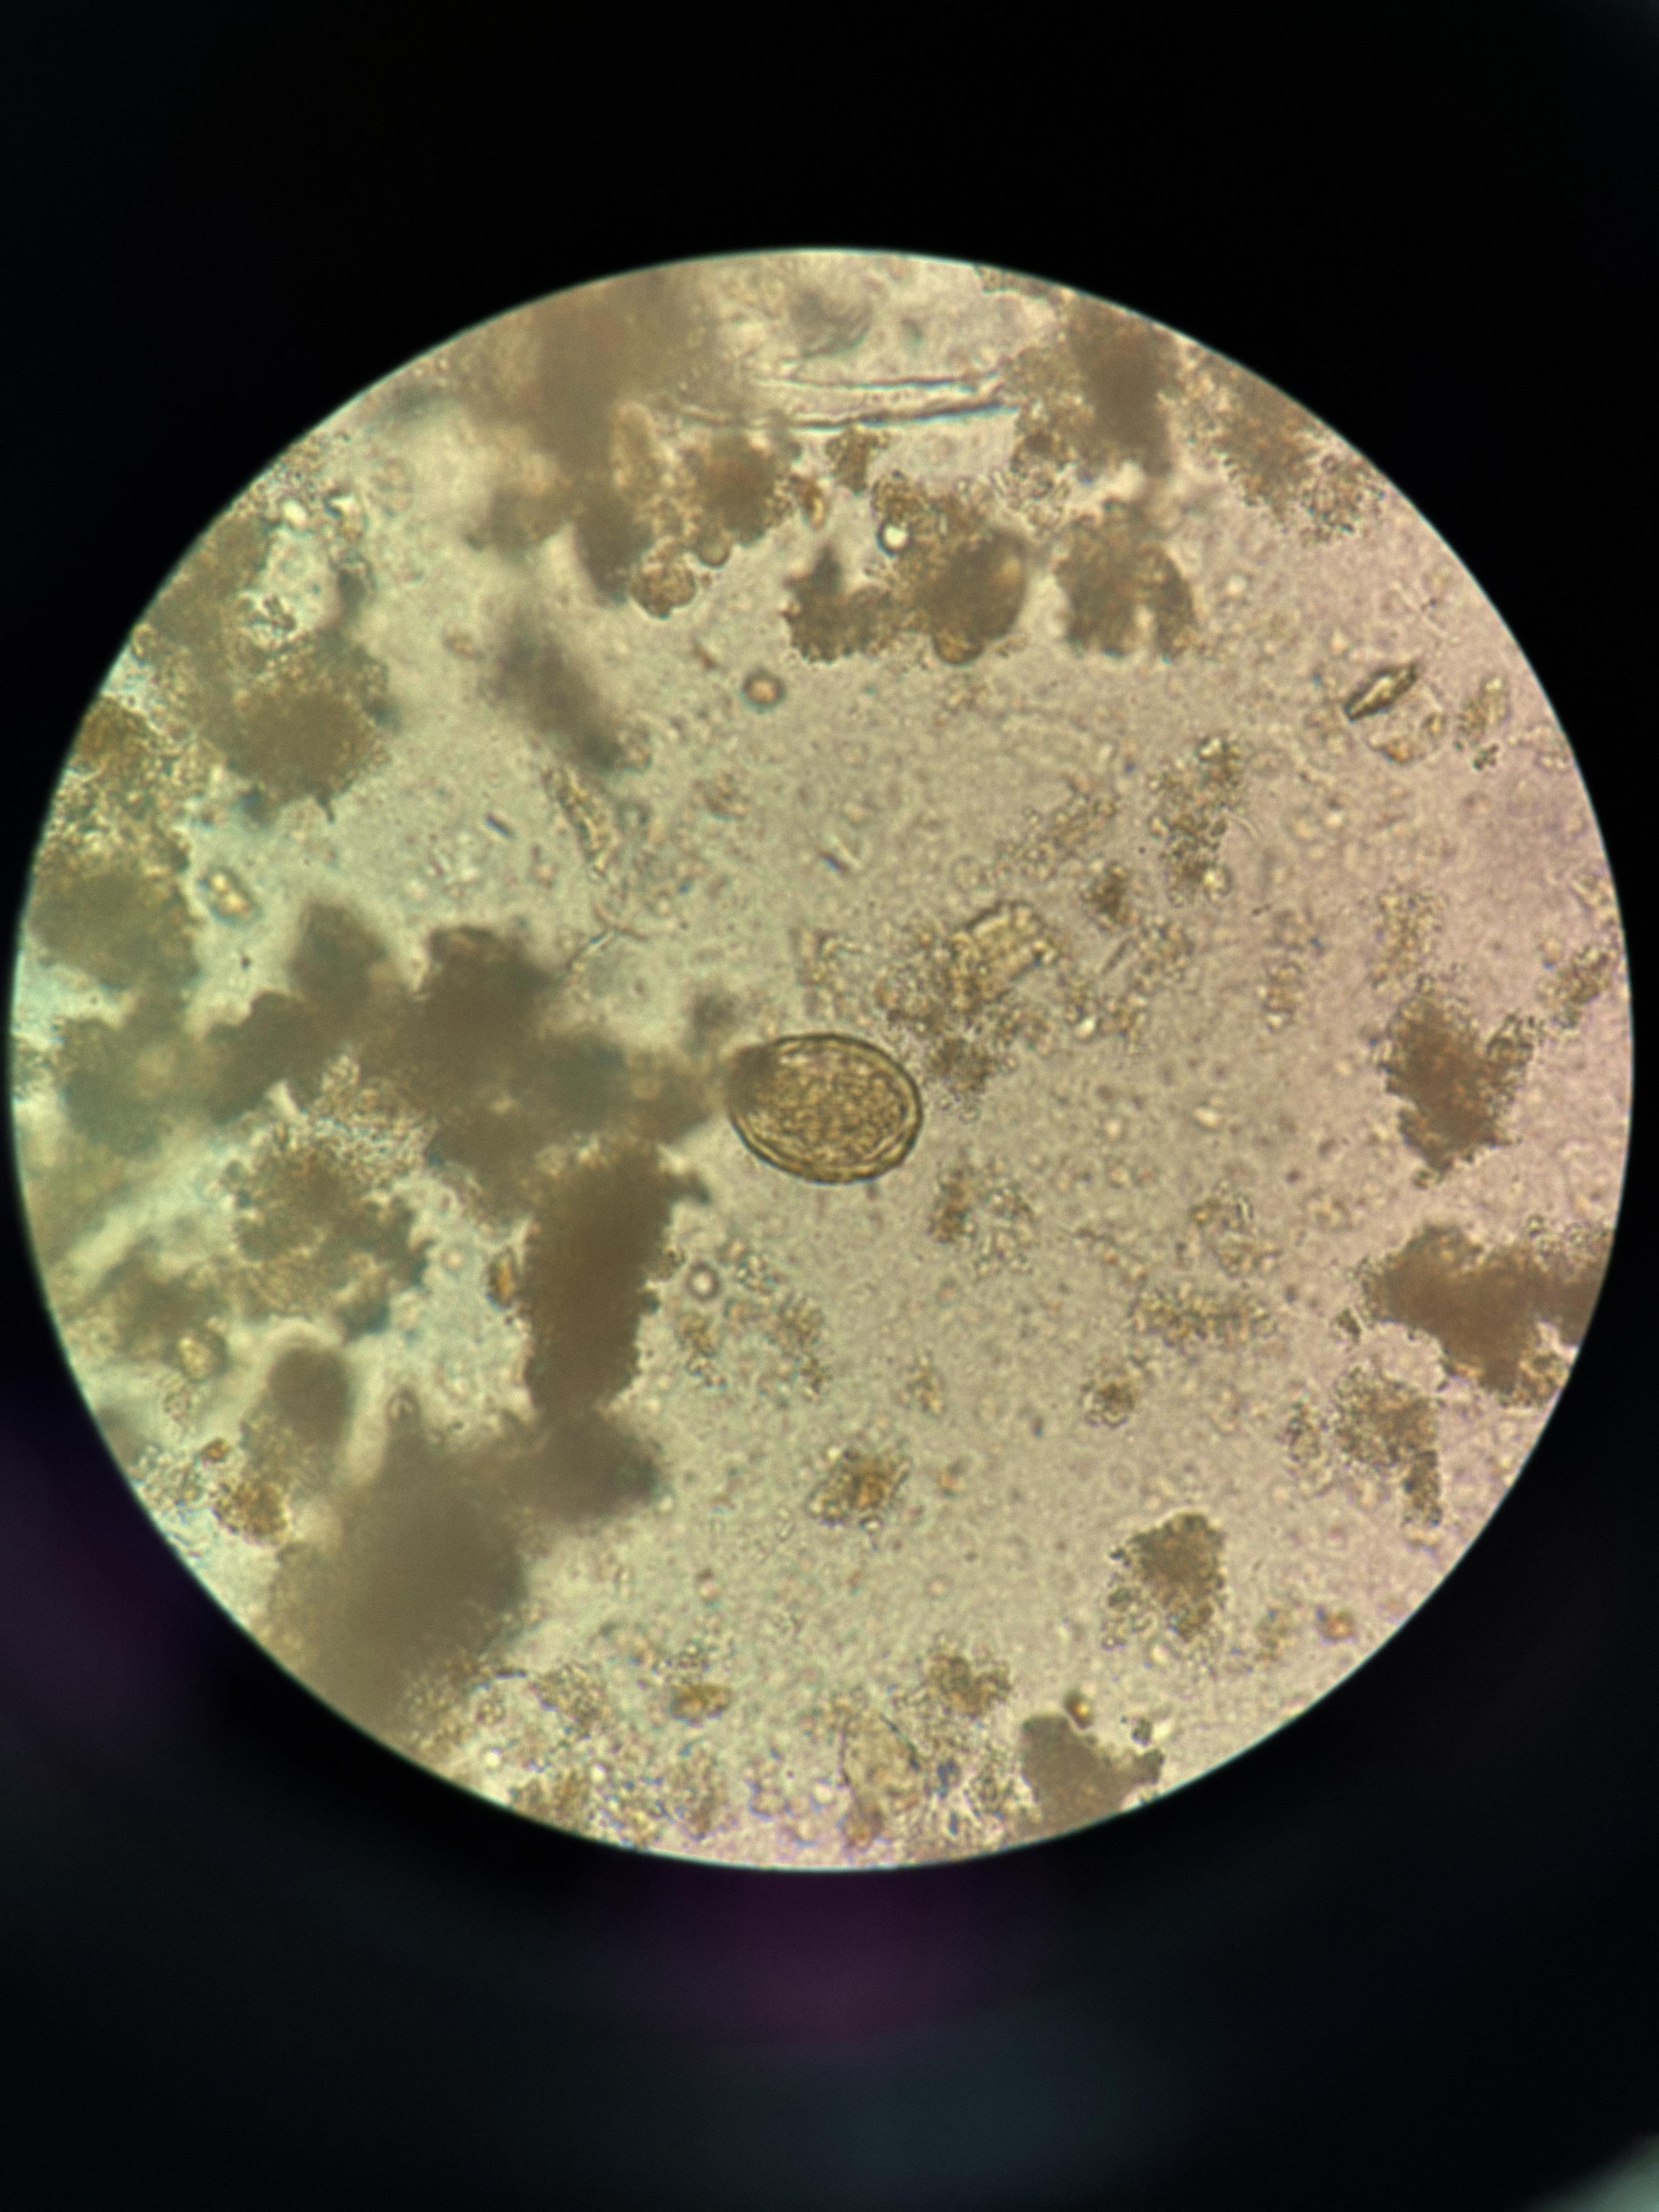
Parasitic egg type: Ascaris lumbricoides